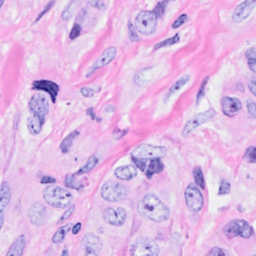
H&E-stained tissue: Breast